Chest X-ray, PA view. Patient: 66 years old, sex M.
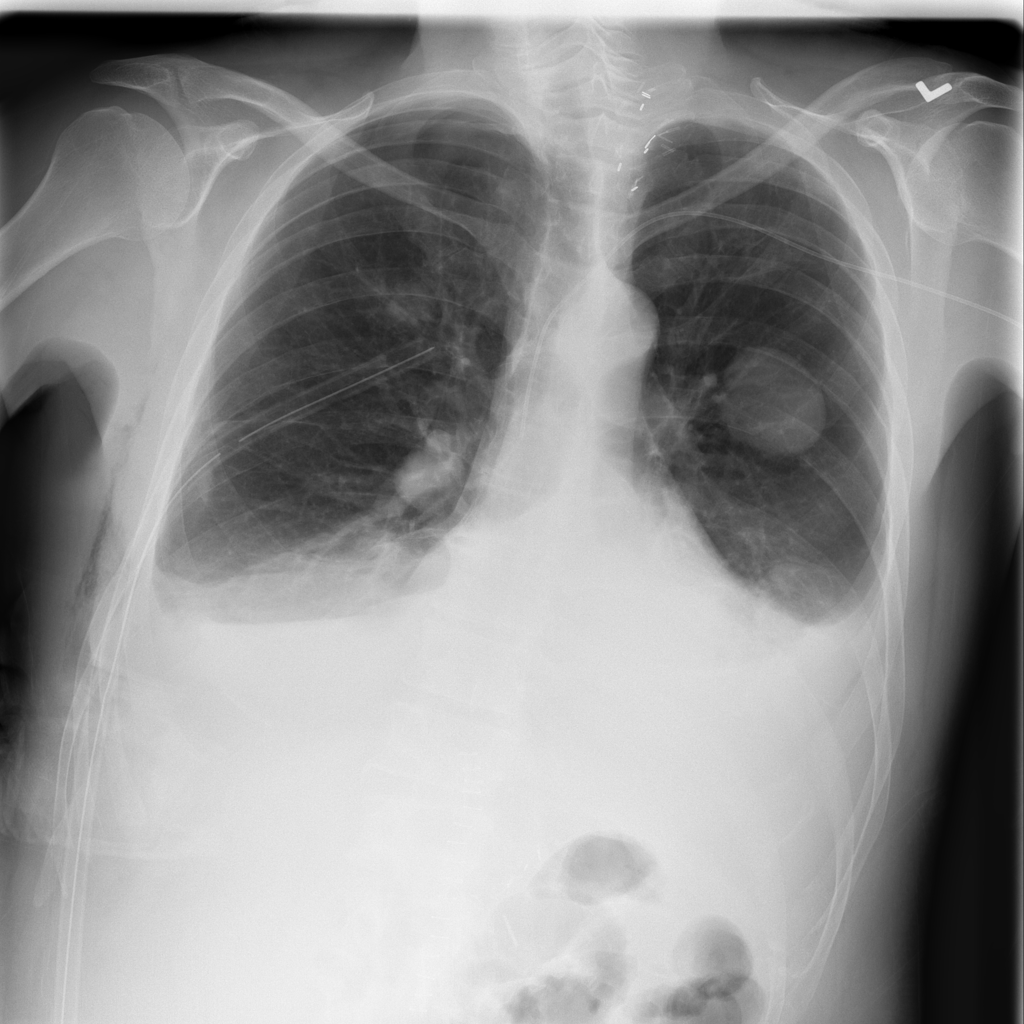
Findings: Effusion, Emphysema, Mass